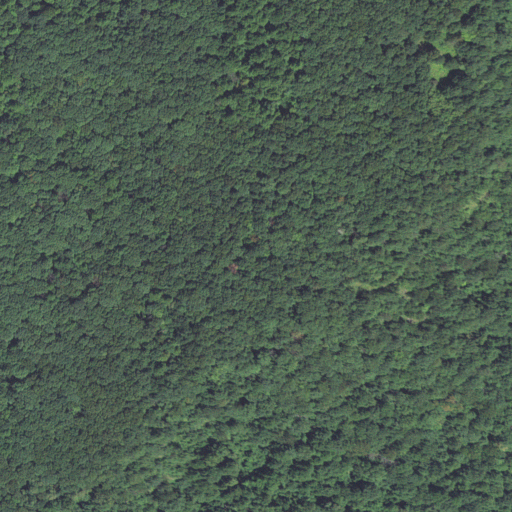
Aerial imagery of ridge(s) in North Carolina named Wildcat Spur containing only deciduous forest